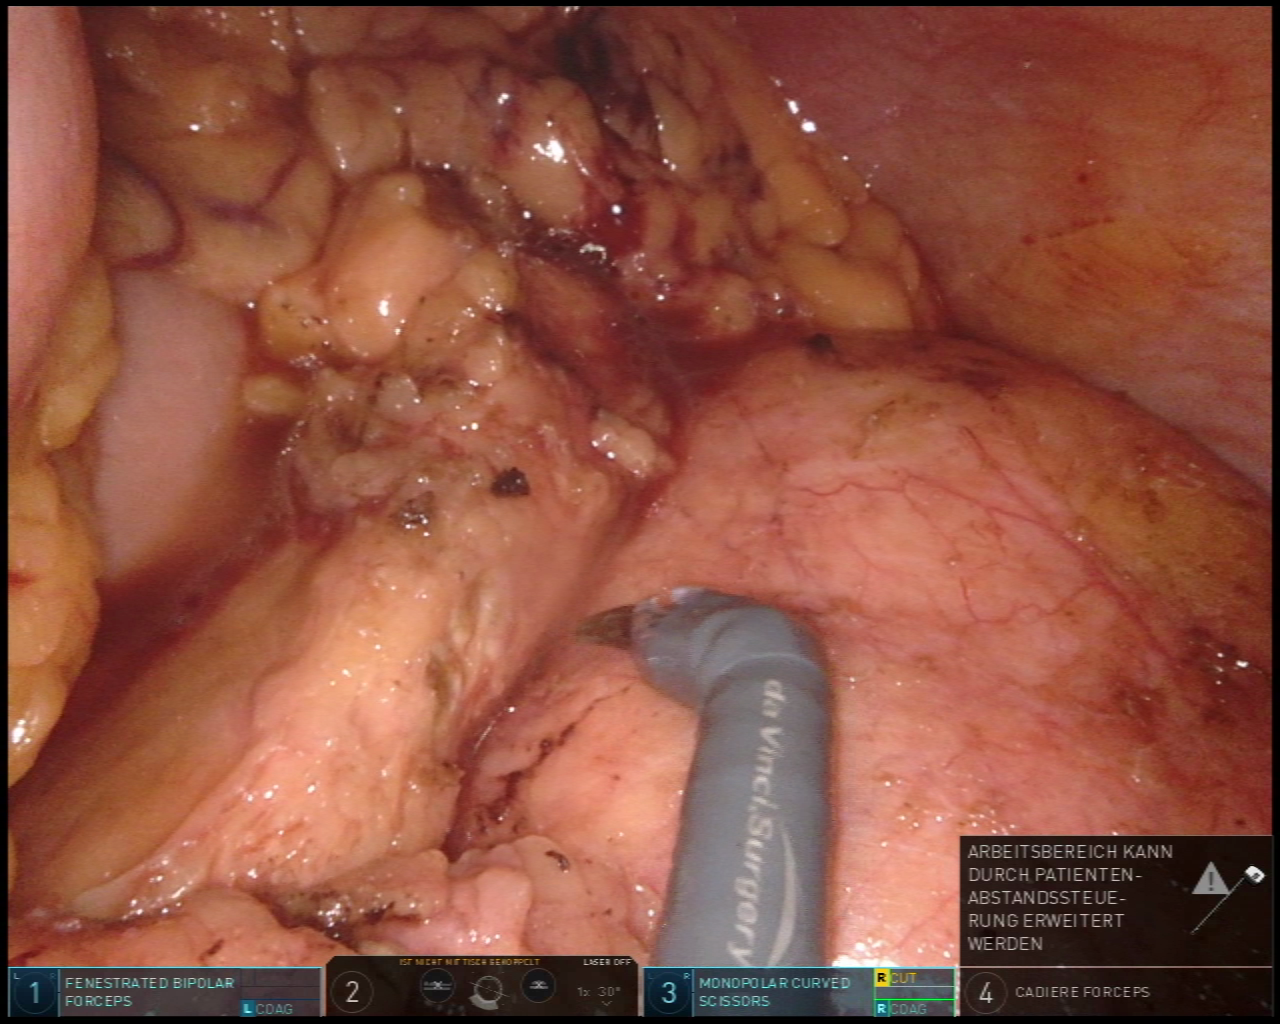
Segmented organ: stomach
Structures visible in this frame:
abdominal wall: yes
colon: yes
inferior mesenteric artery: no
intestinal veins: no
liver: no
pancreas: yes
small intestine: no
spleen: no
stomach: yes
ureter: no
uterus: no
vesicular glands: no